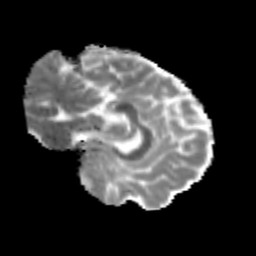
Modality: MD
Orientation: sagittal
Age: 21
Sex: male
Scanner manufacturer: siemens
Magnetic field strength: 3 T
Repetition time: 3.5 s
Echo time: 0.125 s